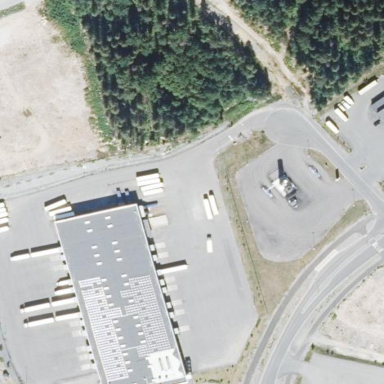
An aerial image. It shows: Industrial area specializing in logistics.